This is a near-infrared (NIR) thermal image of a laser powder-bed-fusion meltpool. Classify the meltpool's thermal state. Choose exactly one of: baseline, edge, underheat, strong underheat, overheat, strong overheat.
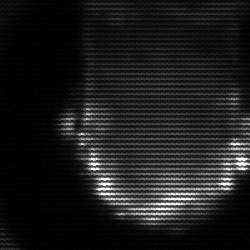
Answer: baseline